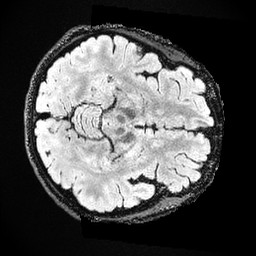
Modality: FLAIR
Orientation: axial
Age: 32
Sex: female
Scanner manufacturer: ge
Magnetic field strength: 3 T
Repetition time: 4.802 s
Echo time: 0.1157 s